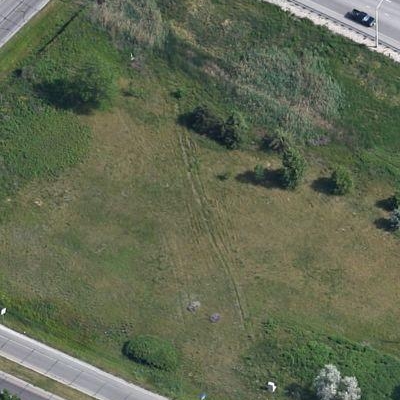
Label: aGrass